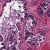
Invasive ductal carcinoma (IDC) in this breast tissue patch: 0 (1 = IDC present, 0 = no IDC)